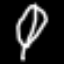
Label: leaf